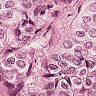
Metastatic tissue present: yes